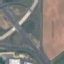
Label: Highway